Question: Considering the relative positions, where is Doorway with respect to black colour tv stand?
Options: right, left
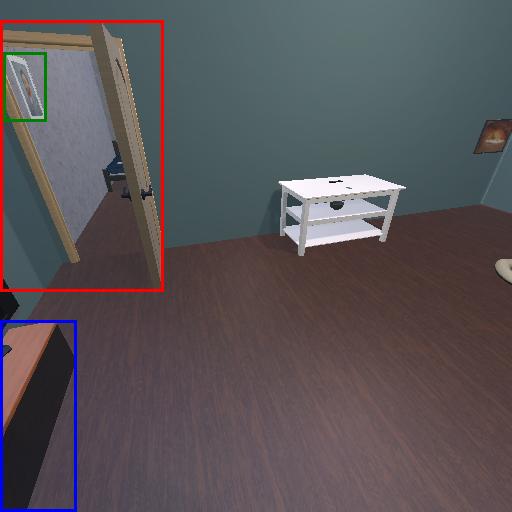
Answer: right